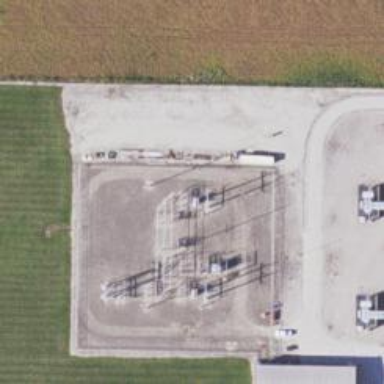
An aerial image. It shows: Generation substation.